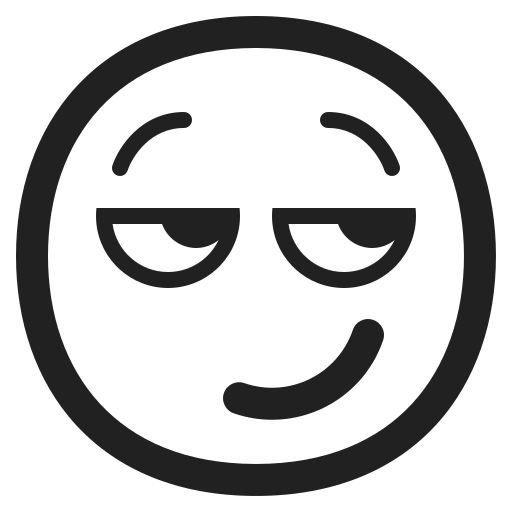
smirking face high contrast